Question: I'm creating a graph out of given sequence of Y values held by 'curveSeq'. (the X values are enumerated automatically: 0,1,2...)
i.e for 'curveSeq = [10,20,30]', my graph will contain the points:
'''
<0,10>, <1,20>, <2,30>.
'''
I'm drawing a series of graphs on the same 'nx.Graph' in order to present everything in one picture.
My problem is:
- '<0,10>'-
for example, for the sequence:
'''
[0.1,0.2,0.3,0.4,0.5,0.6,0.7,0.8,0.9,1,1]
'''
The received graph is:

The code is:
'''
for point in curveSeq:
cur_point = point
#assert len(cur_point) == 2
if prev_point is not None:
# Calculate the distance between the nodes with the Pythagorean
# theorem
b = cur_point[1] - prev_point[1]
c = cur_point[0] - prev_point[0]
a = math.sqrt(b ** 2 + c ** 2)
G.add_edge(cur_point, prev_point, weight=a)
G.add_node(cur_point)
pos[cur_point] = cur_point
prev_point = cur_point
#key:
G.add_node((curve+1,-1))
pos[(curve+1,-1)] = (curve+1,-1)
nx.draw(G, pos=pos, node_color = colors[curve],node_size=80)
nx.draw_networkx_edges(G,pos=pos,alpha=0.5,width=8,edge_color=colors[curve])
plt.savefig(currIteration+'.png')
'''
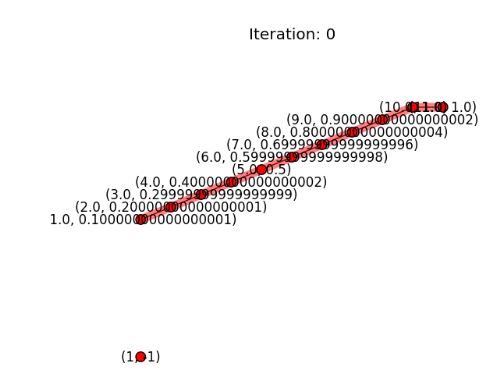
Answer: You can add the 'with_labels=False' keyword to suppress drawing of the labels with 'networkx.draw()', e.g.
'''
networkx.draw(G, pos=pos, node_color=colors[curve],
node_size=80, with_labels=False)
'''
Then draw specific labels with
'''
networkx.draw_networkx_labels(G,pos, labels)
'''
where labels is a dictionary mapping node ids to labels.
Take a look at this example: <URL>